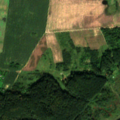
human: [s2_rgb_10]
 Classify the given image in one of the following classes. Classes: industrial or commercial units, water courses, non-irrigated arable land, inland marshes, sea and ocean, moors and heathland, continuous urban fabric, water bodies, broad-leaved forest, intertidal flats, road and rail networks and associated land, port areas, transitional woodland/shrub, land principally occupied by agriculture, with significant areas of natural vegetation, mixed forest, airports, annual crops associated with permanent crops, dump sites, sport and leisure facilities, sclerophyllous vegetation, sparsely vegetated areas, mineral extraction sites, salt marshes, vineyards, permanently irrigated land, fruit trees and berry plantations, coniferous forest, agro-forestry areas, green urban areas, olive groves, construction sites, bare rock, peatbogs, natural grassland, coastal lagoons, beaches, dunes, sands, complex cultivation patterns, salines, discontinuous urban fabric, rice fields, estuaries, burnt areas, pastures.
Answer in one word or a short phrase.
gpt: non-irrigated arable land, land principally occupied by agriculture, with significant areas of natural vegetation, coniferous forest